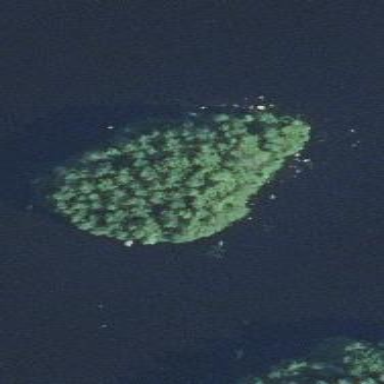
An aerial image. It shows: Islet.